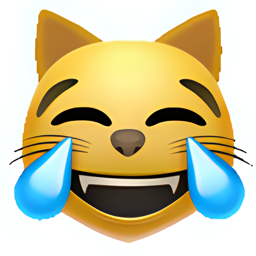
Name: cat face with tears of joy
Emoji: 😹
Group: Smileys & Emotion
Sub-group: cat-face